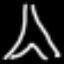
Label: The Eiffel Tower